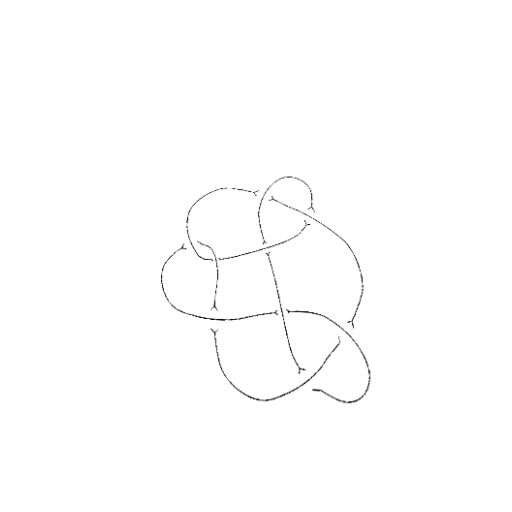
Crossing number: 9